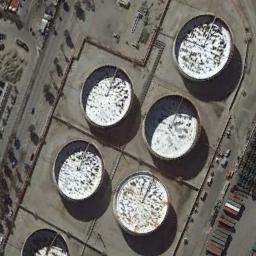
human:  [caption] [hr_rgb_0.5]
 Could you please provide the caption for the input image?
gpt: There are several neatly arranged large oil storage tanks in the factory .

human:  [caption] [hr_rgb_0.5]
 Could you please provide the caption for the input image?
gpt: There are five storage tanks on the bare land .

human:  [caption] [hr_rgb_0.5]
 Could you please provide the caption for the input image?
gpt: Many cars are near the storage tanks .

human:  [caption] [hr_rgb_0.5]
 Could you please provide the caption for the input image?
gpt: There are three white storage tanks and three silver storage tanks .

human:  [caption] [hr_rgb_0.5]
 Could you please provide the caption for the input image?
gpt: There are six storage tanks of the same size .